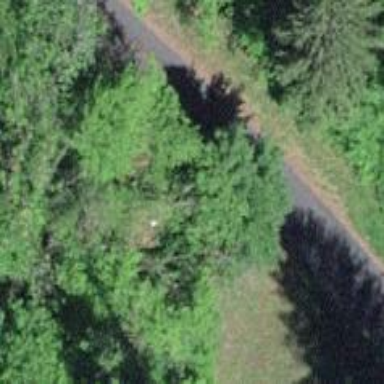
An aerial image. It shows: Unclassified road.